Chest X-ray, PA view. Patient: 45 years old, sex M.
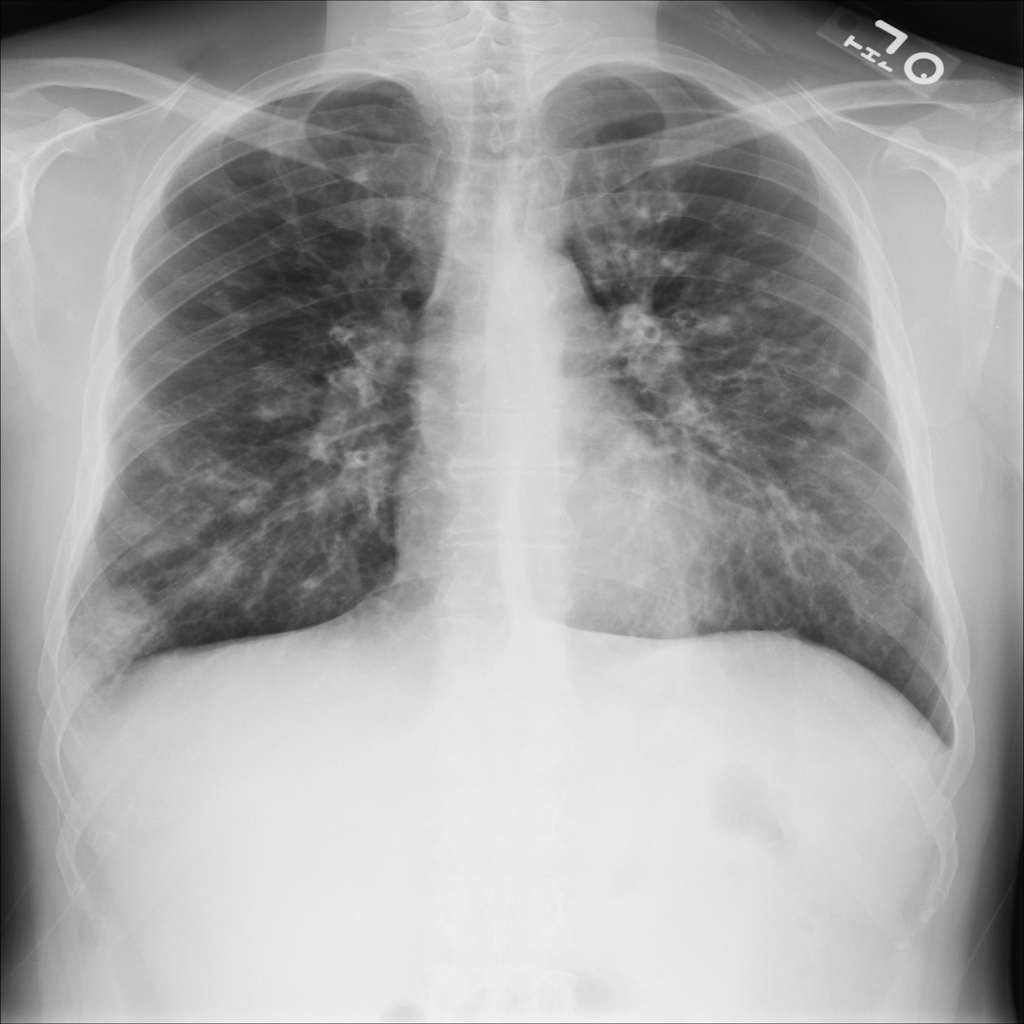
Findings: Fibrosis, Infiltration, Pneumonia